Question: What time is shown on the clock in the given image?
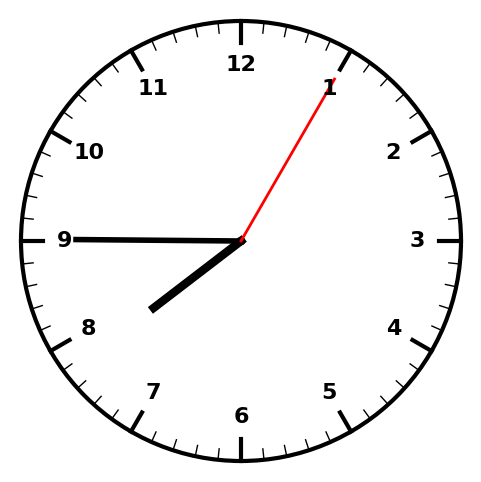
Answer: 07:45:05